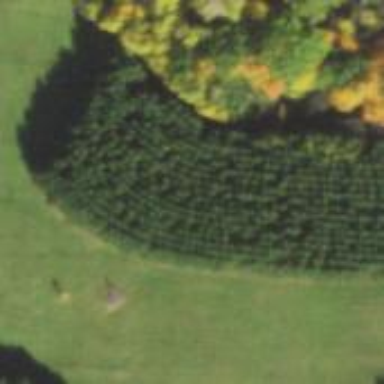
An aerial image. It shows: Orchard.